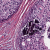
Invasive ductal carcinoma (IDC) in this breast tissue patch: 0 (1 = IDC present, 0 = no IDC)